Question: I have a little problem getting ImageMagick to work in TYPO3 ver. 6.2.1.

I have added the right path for the 'im_path', because when I make a test.php file with the code
'''
<?php
echo "<pre>";
system("/usr/local/bin/convert");
'''
and run the file, I get a page with a lot of test info. If I change the path to '/usr/bin/', I get a blank page.
So I know the path is '/usr/local/bin/convert', but I still get the error in the image when I test the Scaling function.
Does anyone know what the issue is with TYPO3 ver. 6.2.1?
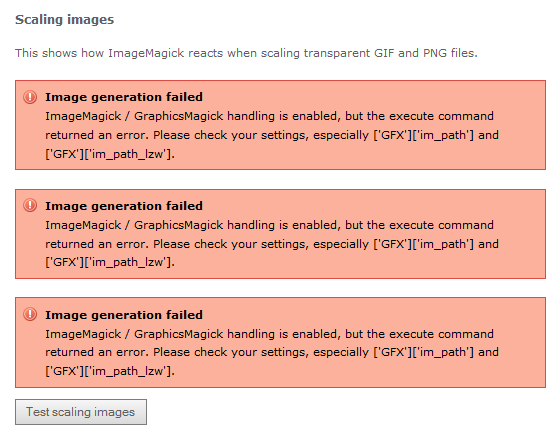
Answer: Check the path in typo3conf/LocalConfiguration.php
It can be that the path itself is not updated in the LocalConfiguration file.